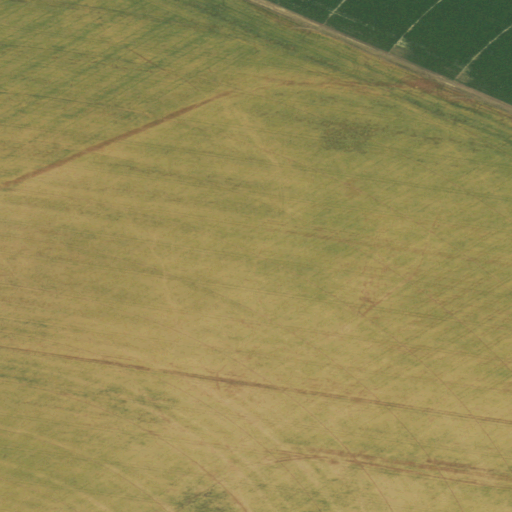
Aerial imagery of plain(s) in Wyoming named Tie Down Flats containing only cultivated crops